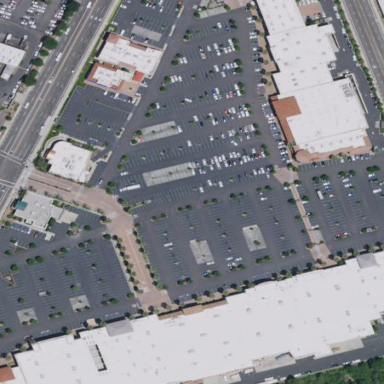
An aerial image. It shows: Retail area consisting of mall.